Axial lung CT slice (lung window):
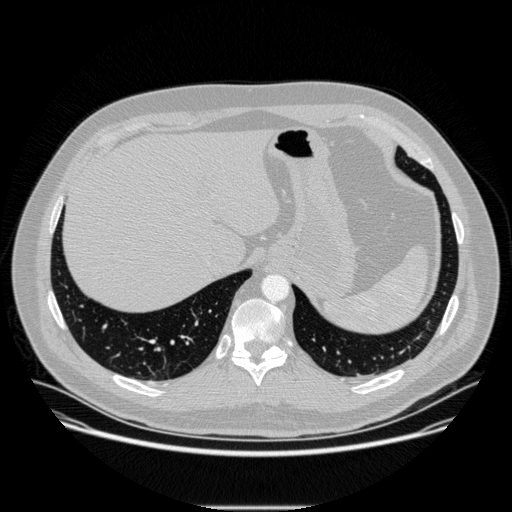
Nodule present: no